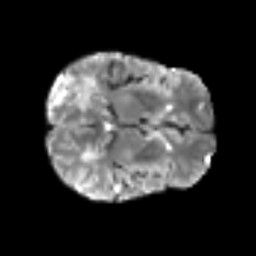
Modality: T2w
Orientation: axial
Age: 74
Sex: male
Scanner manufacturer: siemens
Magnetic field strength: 3 T
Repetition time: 6.1 s
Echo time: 0.101 s